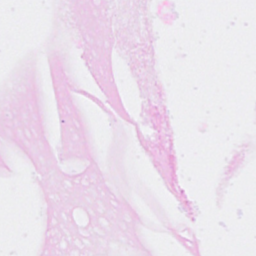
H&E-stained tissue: Breast